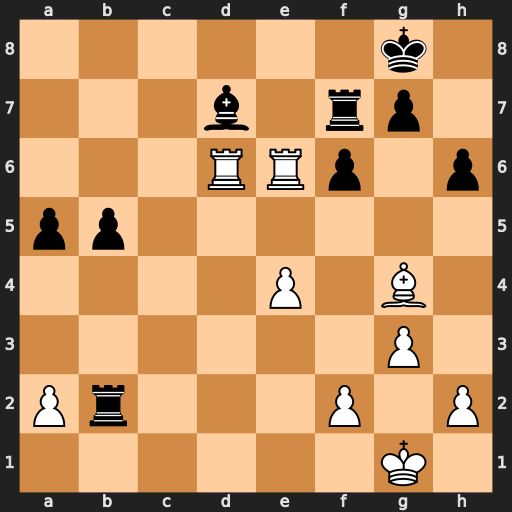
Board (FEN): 6k1/3b1rp1/3RRp1p/pp6/4P1B1/6P1/Pr3P1P/6K1
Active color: w
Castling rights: -
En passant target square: -
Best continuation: Rxd7 Rxd7 Re8+ Kf7 Bxd7